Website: macys
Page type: gifting
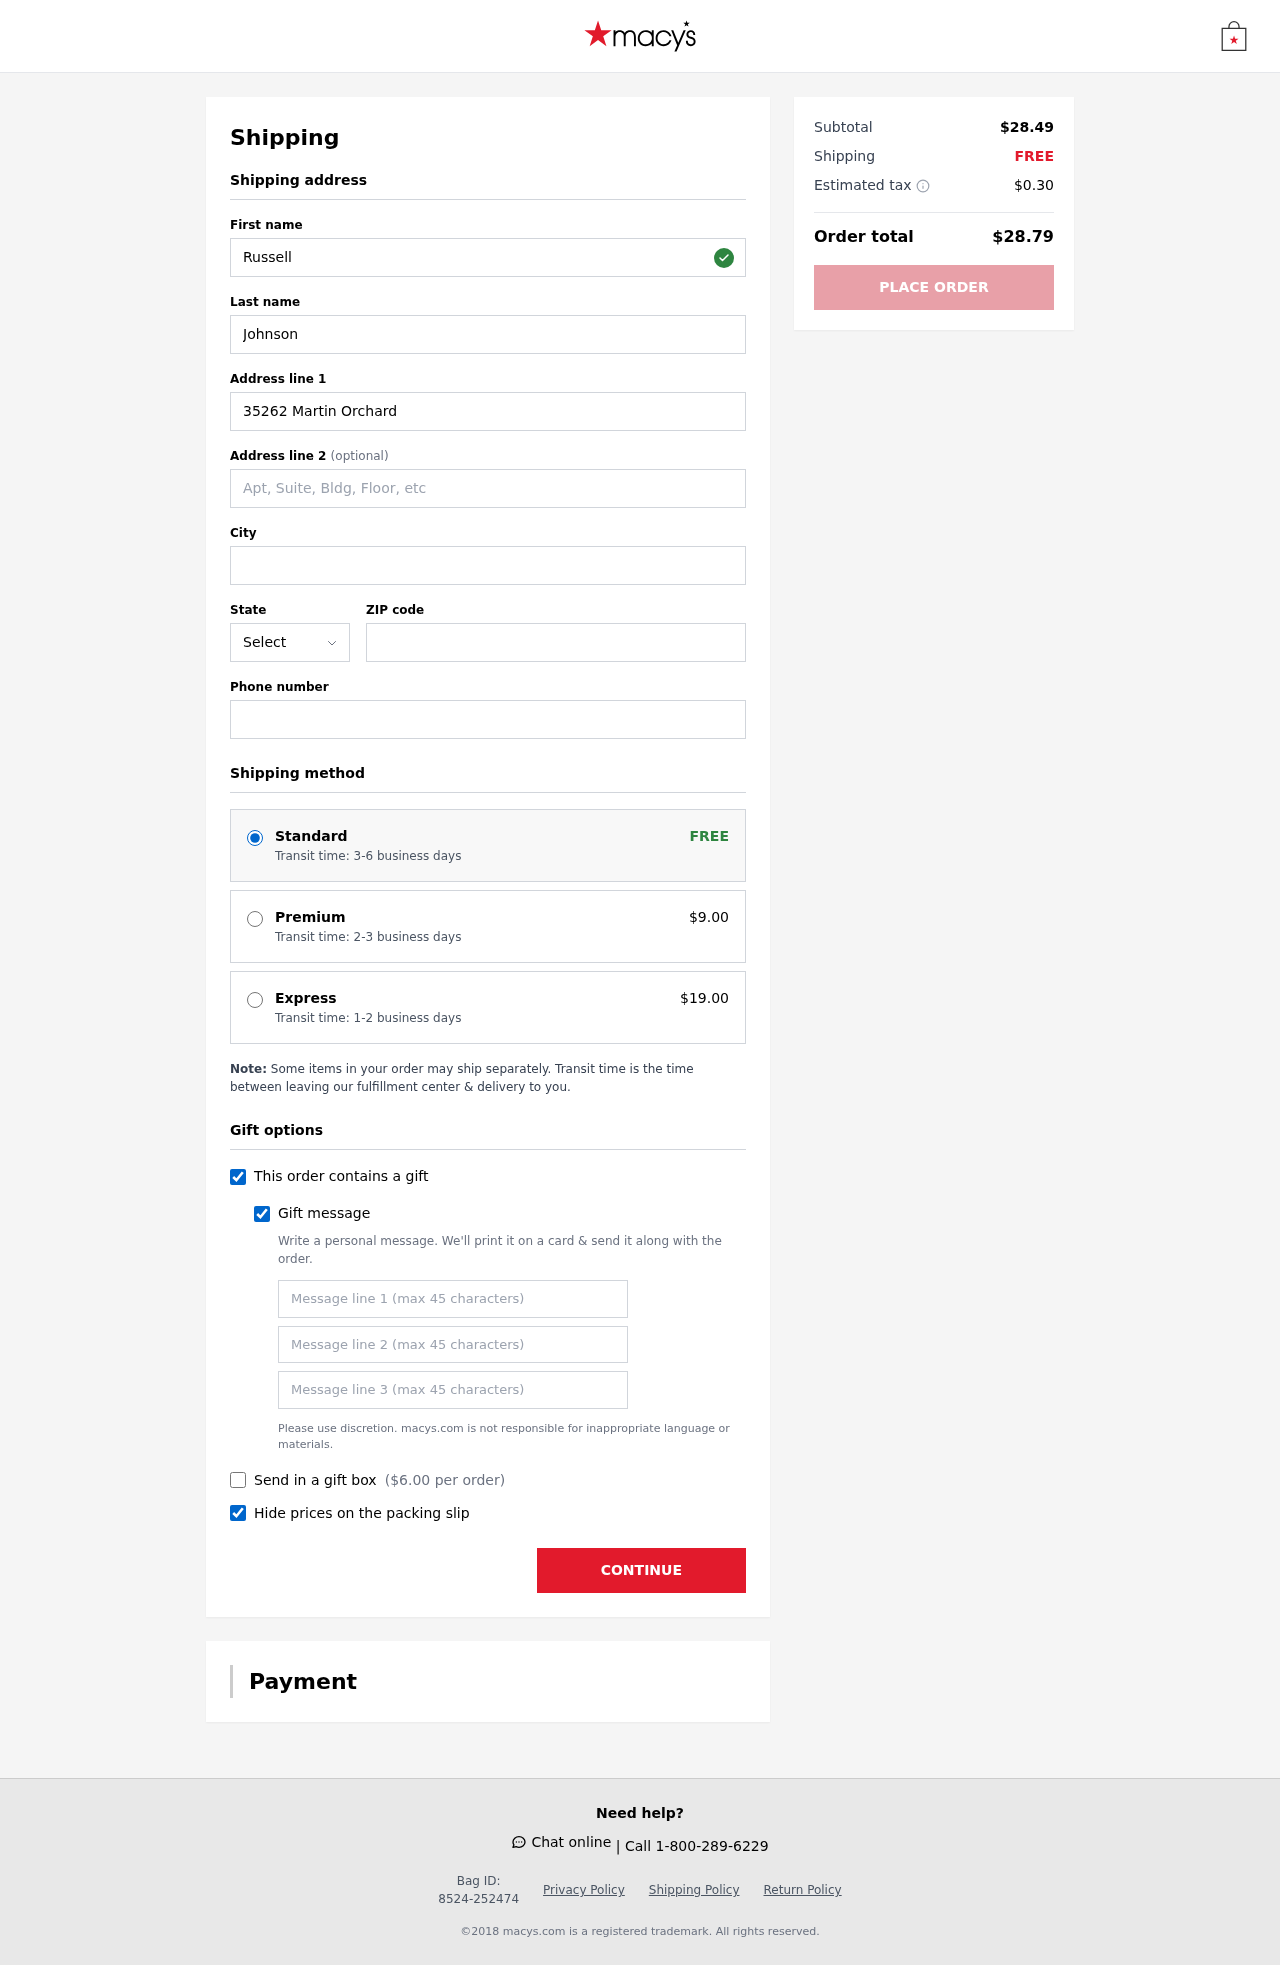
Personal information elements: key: PII_STATE_ABBR
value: KY
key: PII_FIRSTNAME
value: Russell
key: PII_LASTNAME
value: Johnson
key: PII_STREET
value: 35262 Martin Orchard
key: PII_CITY
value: Lake Eddieberg
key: PII_POSTCODE
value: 41762
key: PII_PHONE
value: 4514240918
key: PII_GIFT_MESSAGE
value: Hey Joshua! Thought these would be perfect for those late-night baking sessions we always talk about. Can't wait to see what delicious treats you whip up! Russell
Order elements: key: ORDER_SHIPPING_STANDARD
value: Transit time: 3-6 business days
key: ORDER_SHIPPING_PREMIUM
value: Transit time: 2-3 business days
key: ORDER_SHIPPING_PREMIUM_PRICE
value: $9.00
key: ORDER_SHIPPING_EXPRESS
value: Transit time: 1-2 business days
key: ORDER_SHIPPING_EXPRESS_PRICE
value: $19.00
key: ORDER_GIFT_BOX_PRICE
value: $6.00
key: ORDER_SUBTOTAL
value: $28.49
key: ORDER_SHIPPING_COST
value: FREE
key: ORDER_TAX
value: $0.30
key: ORDER_TOTAL
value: $28.79